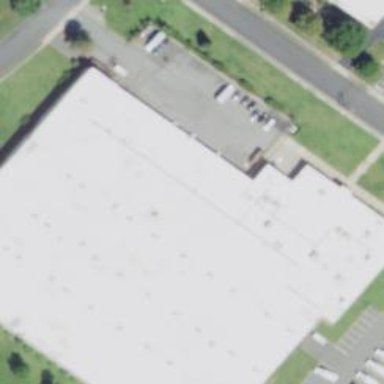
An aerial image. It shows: Industrial building.